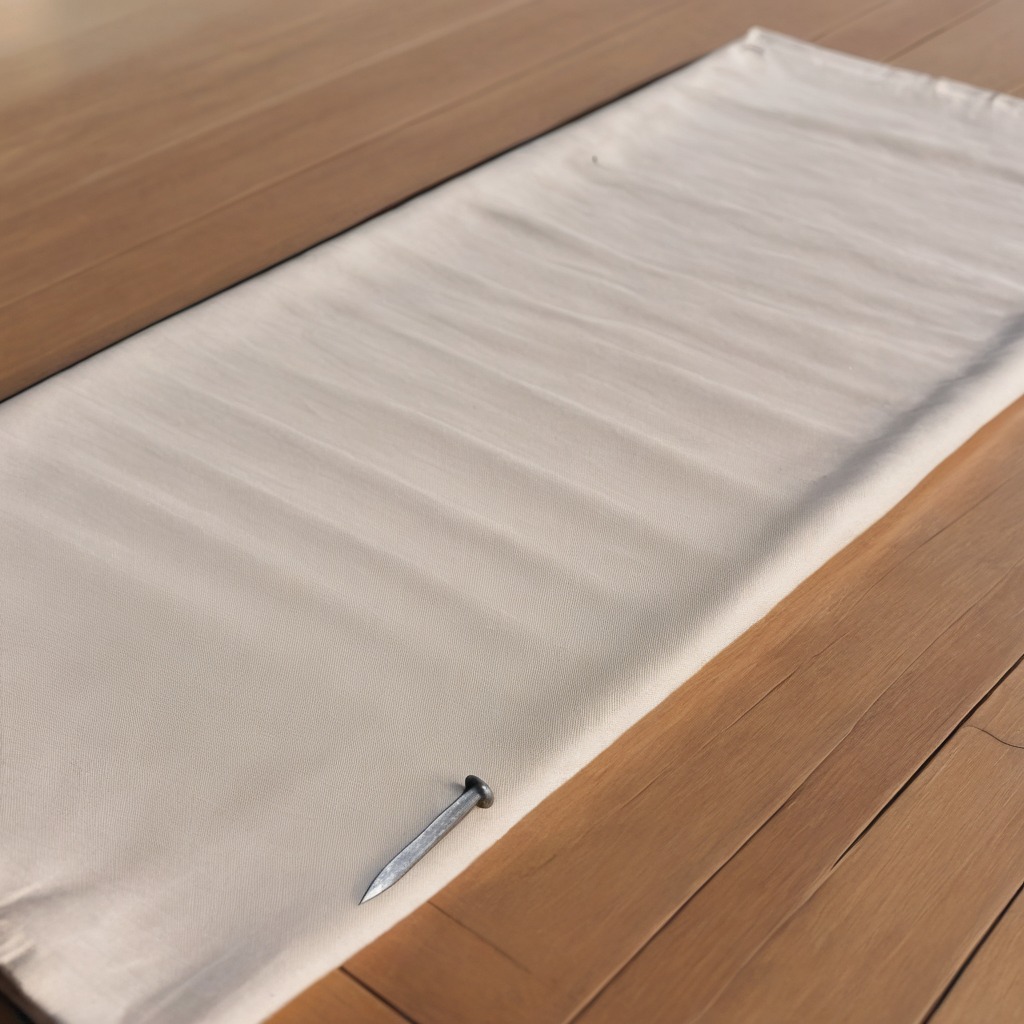
A nail is lying on a wooden table in an outdoor workshop during daytime bright natural light soft shadows worn but beneath the cloth.